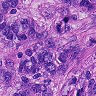
Metastatic tissue present: yes